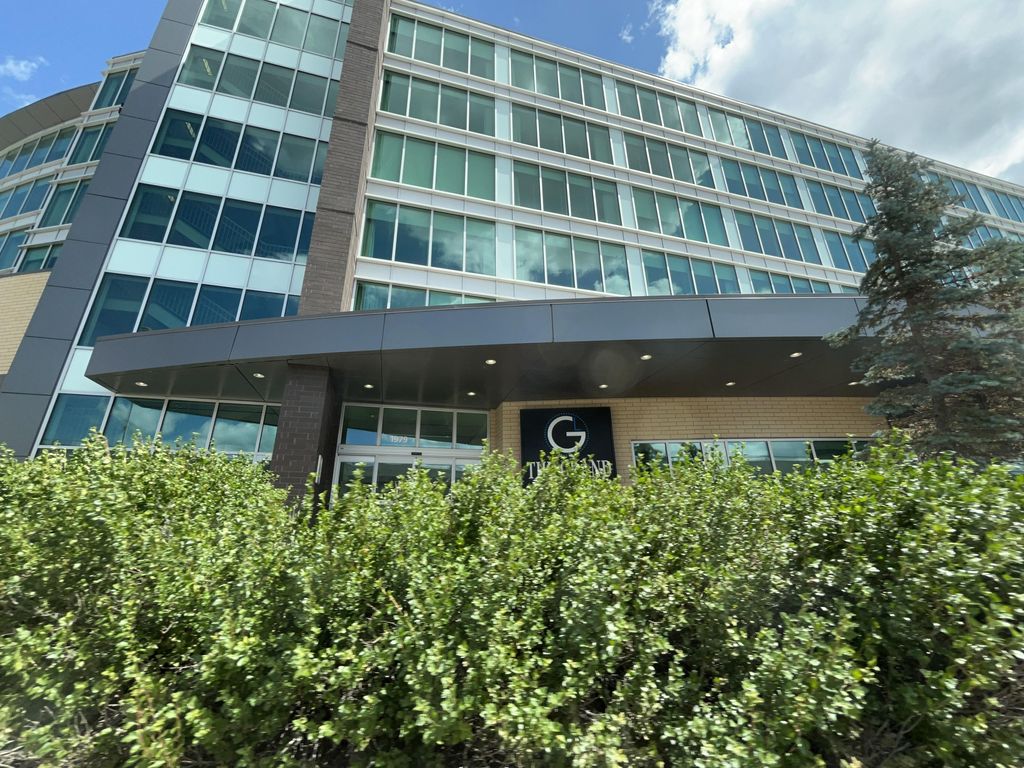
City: winnipeg